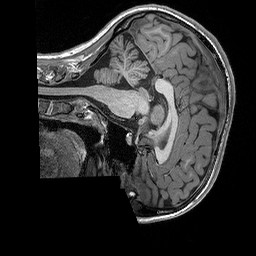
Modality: T1w
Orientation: sagittal
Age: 21
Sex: female
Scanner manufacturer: siemens
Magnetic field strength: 3 T
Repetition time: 2.3 s
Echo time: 0.00298 s